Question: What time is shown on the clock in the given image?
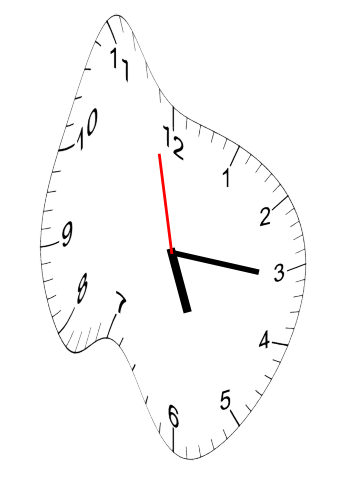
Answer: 05:15:58